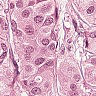
Metastatic tissue present: yes